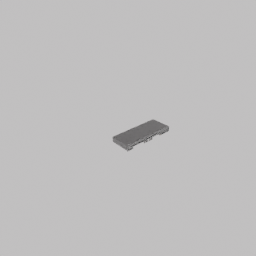
Label: furniture